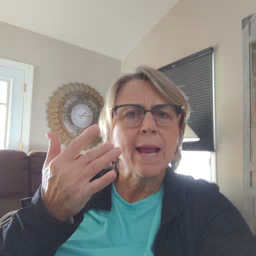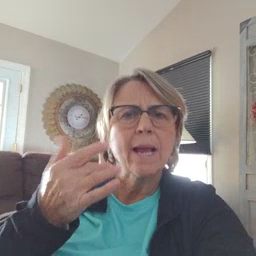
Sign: wait